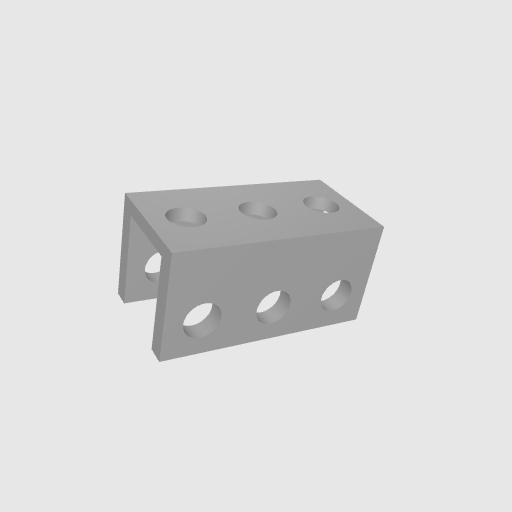
Part: UBeam3H